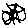
Label: sun